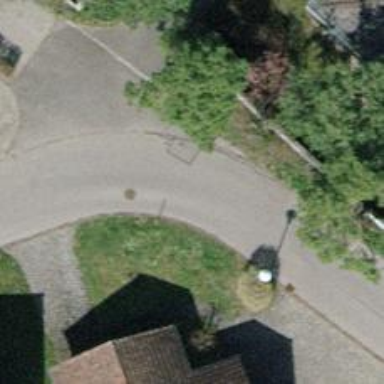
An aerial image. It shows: Residential road with asphalt surface.